Brain MRI, t1w sequence, axial 2D slice.
Patient: age 39, sex F, weight 95 kg, height 1.95 m
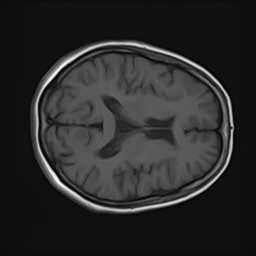